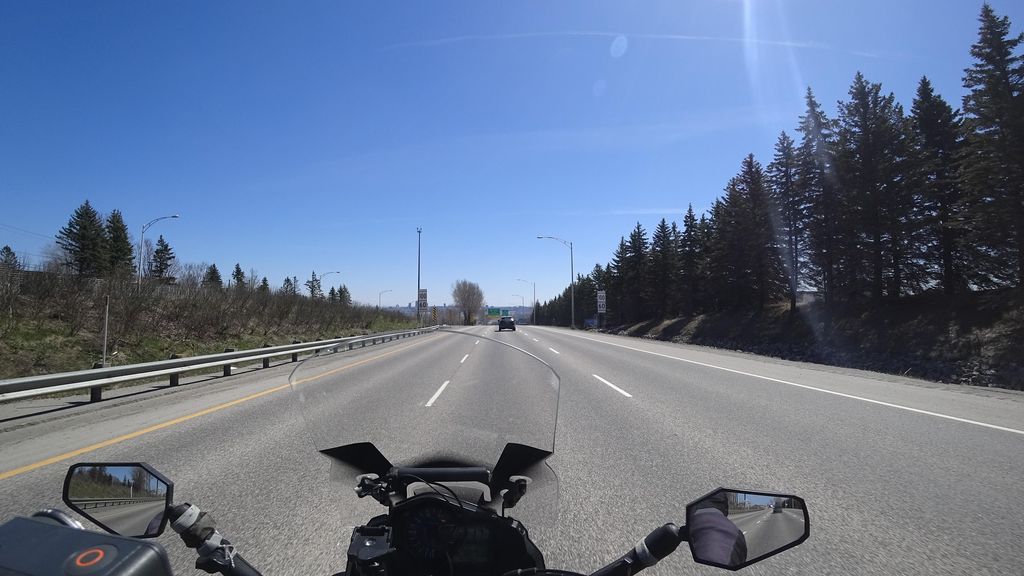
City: quebec_city